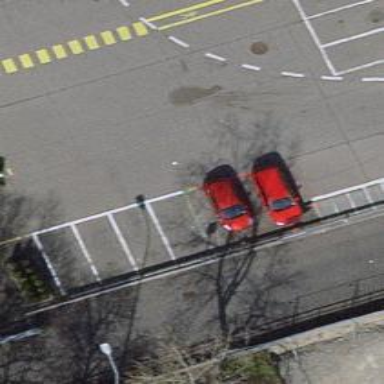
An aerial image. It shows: Car-sharing service available at this location.